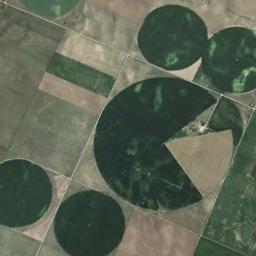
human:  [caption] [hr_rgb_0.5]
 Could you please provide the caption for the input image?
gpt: There are some green circle farmland and square farmland .

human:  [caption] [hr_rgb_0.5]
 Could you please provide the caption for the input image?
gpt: The round farmland is large .

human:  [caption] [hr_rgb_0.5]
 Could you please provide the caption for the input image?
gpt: Several dark green circular farmlands and two fan-shaped farmlands are surrounded by other farmlands that grows other crops .

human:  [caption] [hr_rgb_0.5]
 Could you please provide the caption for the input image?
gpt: Several neatly arranged circular green fields with incomplete circles .

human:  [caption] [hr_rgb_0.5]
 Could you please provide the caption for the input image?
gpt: There are four circular farmlands of the same size and a larger circular farmland .